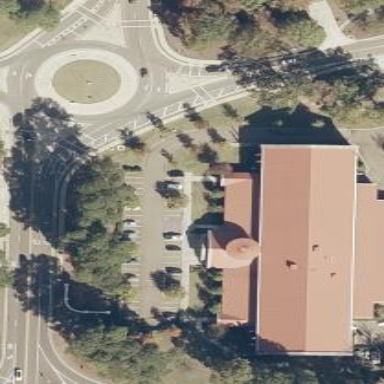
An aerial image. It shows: University building.